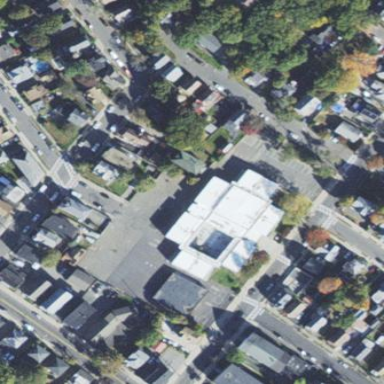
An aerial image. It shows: Elementary school building.